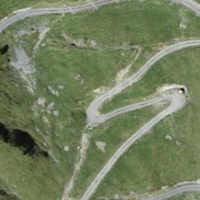
EUNIS habitat code: 23
Species observed at this site:
Anemonastrum narcissiflorum